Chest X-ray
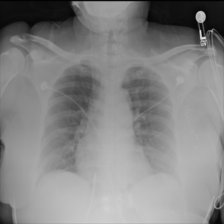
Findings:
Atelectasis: negative
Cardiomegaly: negative
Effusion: negative
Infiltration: negative
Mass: negative
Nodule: negative
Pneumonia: negative
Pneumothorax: negative
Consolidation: negative
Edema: negative
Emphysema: negative
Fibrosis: negative
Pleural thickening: negative
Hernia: negative